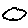
Label: cloud